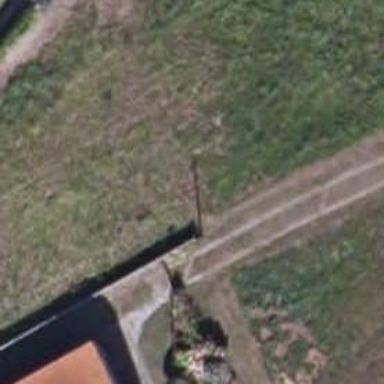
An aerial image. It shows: Fence.